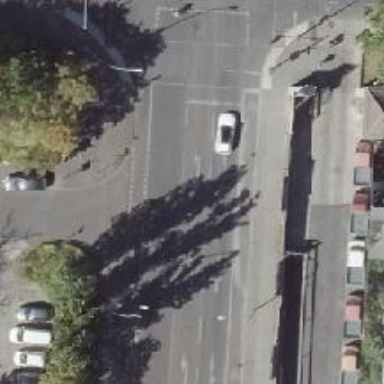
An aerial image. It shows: Tertiary road with asphalt surface. There are separate sidewalks on both sides and exclusive cycle lanes on both sides of the road.